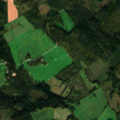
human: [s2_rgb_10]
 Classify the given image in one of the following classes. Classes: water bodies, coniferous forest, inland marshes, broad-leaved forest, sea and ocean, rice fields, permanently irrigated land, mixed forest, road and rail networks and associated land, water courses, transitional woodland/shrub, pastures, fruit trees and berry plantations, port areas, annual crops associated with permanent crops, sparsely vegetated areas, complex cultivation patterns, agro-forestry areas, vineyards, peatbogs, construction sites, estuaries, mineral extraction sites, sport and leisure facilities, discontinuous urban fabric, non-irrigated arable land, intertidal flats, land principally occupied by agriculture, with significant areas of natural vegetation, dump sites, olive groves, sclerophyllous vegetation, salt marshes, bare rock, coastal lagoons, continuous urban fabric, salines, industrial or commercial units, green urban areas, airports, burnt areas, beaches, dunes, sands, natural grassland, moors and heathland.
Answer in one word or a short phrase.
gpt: non-irrigated arable land, coniferous forest, mixed forest, transitional woodland/shrub